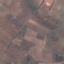
Label: PermanentCrop